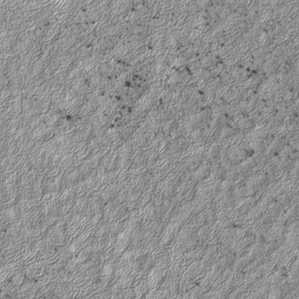
Label: frost